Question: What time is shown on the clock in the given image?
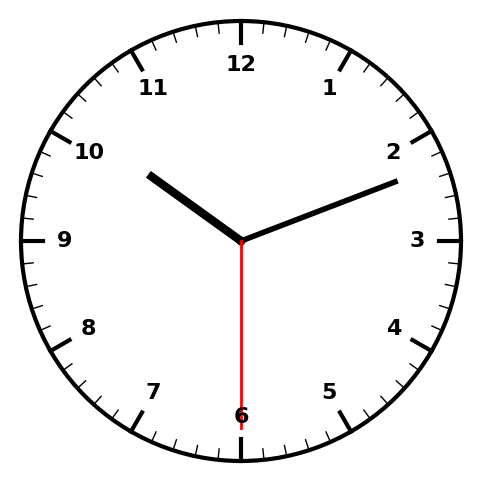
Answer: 10:11:30